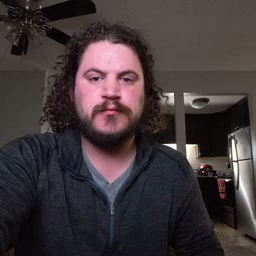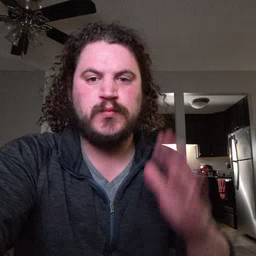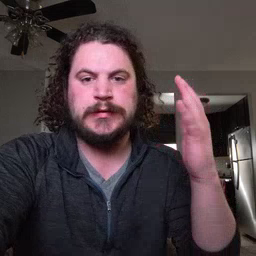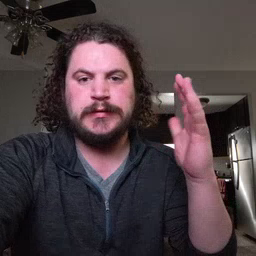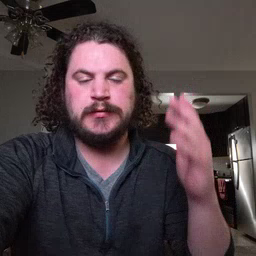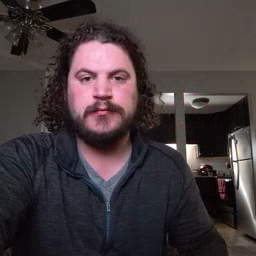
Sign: tree